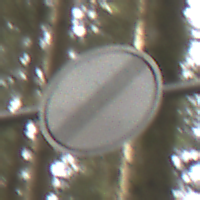
Verkehrszeichen: EndeSaemtlicherBegrenzungen
Umgebung: Outdoor, Nature
Tageszeit: MorningAfternoon
Wetter: Overcast
Licht: Natural
Jahreszeit: Winter
Kontrast: LowContrast